Question: I am trying to use this example from the matplotlib
<URL>
If I run this with the original data is fine but if I have small segments things start to look odd. See attached
This happens if I change the ratios in the example to:
'''
r1 = 0.6
r2 = r1 + 0.04
'''
This only seems to happen for narrow slices which have an alignment which is at about 45 degrees to the x axis. Note that I also increased the sizes by a factor of 10 to make the problem clearer.
Alternatively, can someone show me a way to get the same effect (placing pie charts on an axes at specific data co-ordinates). I looked into using mpl_toolkits.axes_grid.inset_locator but I can't work out how to make that put a plot at a point in data space, the loc argument seems to only allow you to choose a corner of the plot for it.
The long term goal is to plot this on a map.
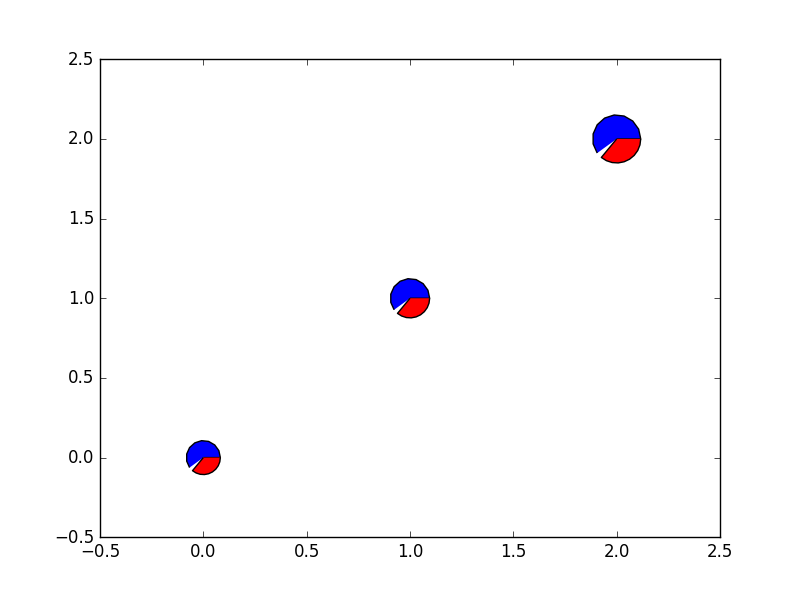
Answer: Actually, it looks like there an error in the example. It occurs in the calculation of 's2' (and 's1', etc.), which helps to scale the wedges so that the edges line up nicely. The problem is that it is taking the max of both the 'x' and 'y' vertices, when what it really wants is the max of the of the vertices.
In the case where the wedge lies in the lower left quadrant, 'x' and 'y' are negative, which yields a max of 0, so the size is set to zero.
Changing all the "s" calculations from
'''
s1 = max(max(x), max(y))
'''
to
'''
s1 = max(max(np.abs(x)), max(np.abs(y)))
'''
should fix it. With
'''
r1 = 0.6
r2 = r1 + 0.04
'''
(and bumping up the sizes a bit to see it better) it yields:
<URL>